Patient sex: M
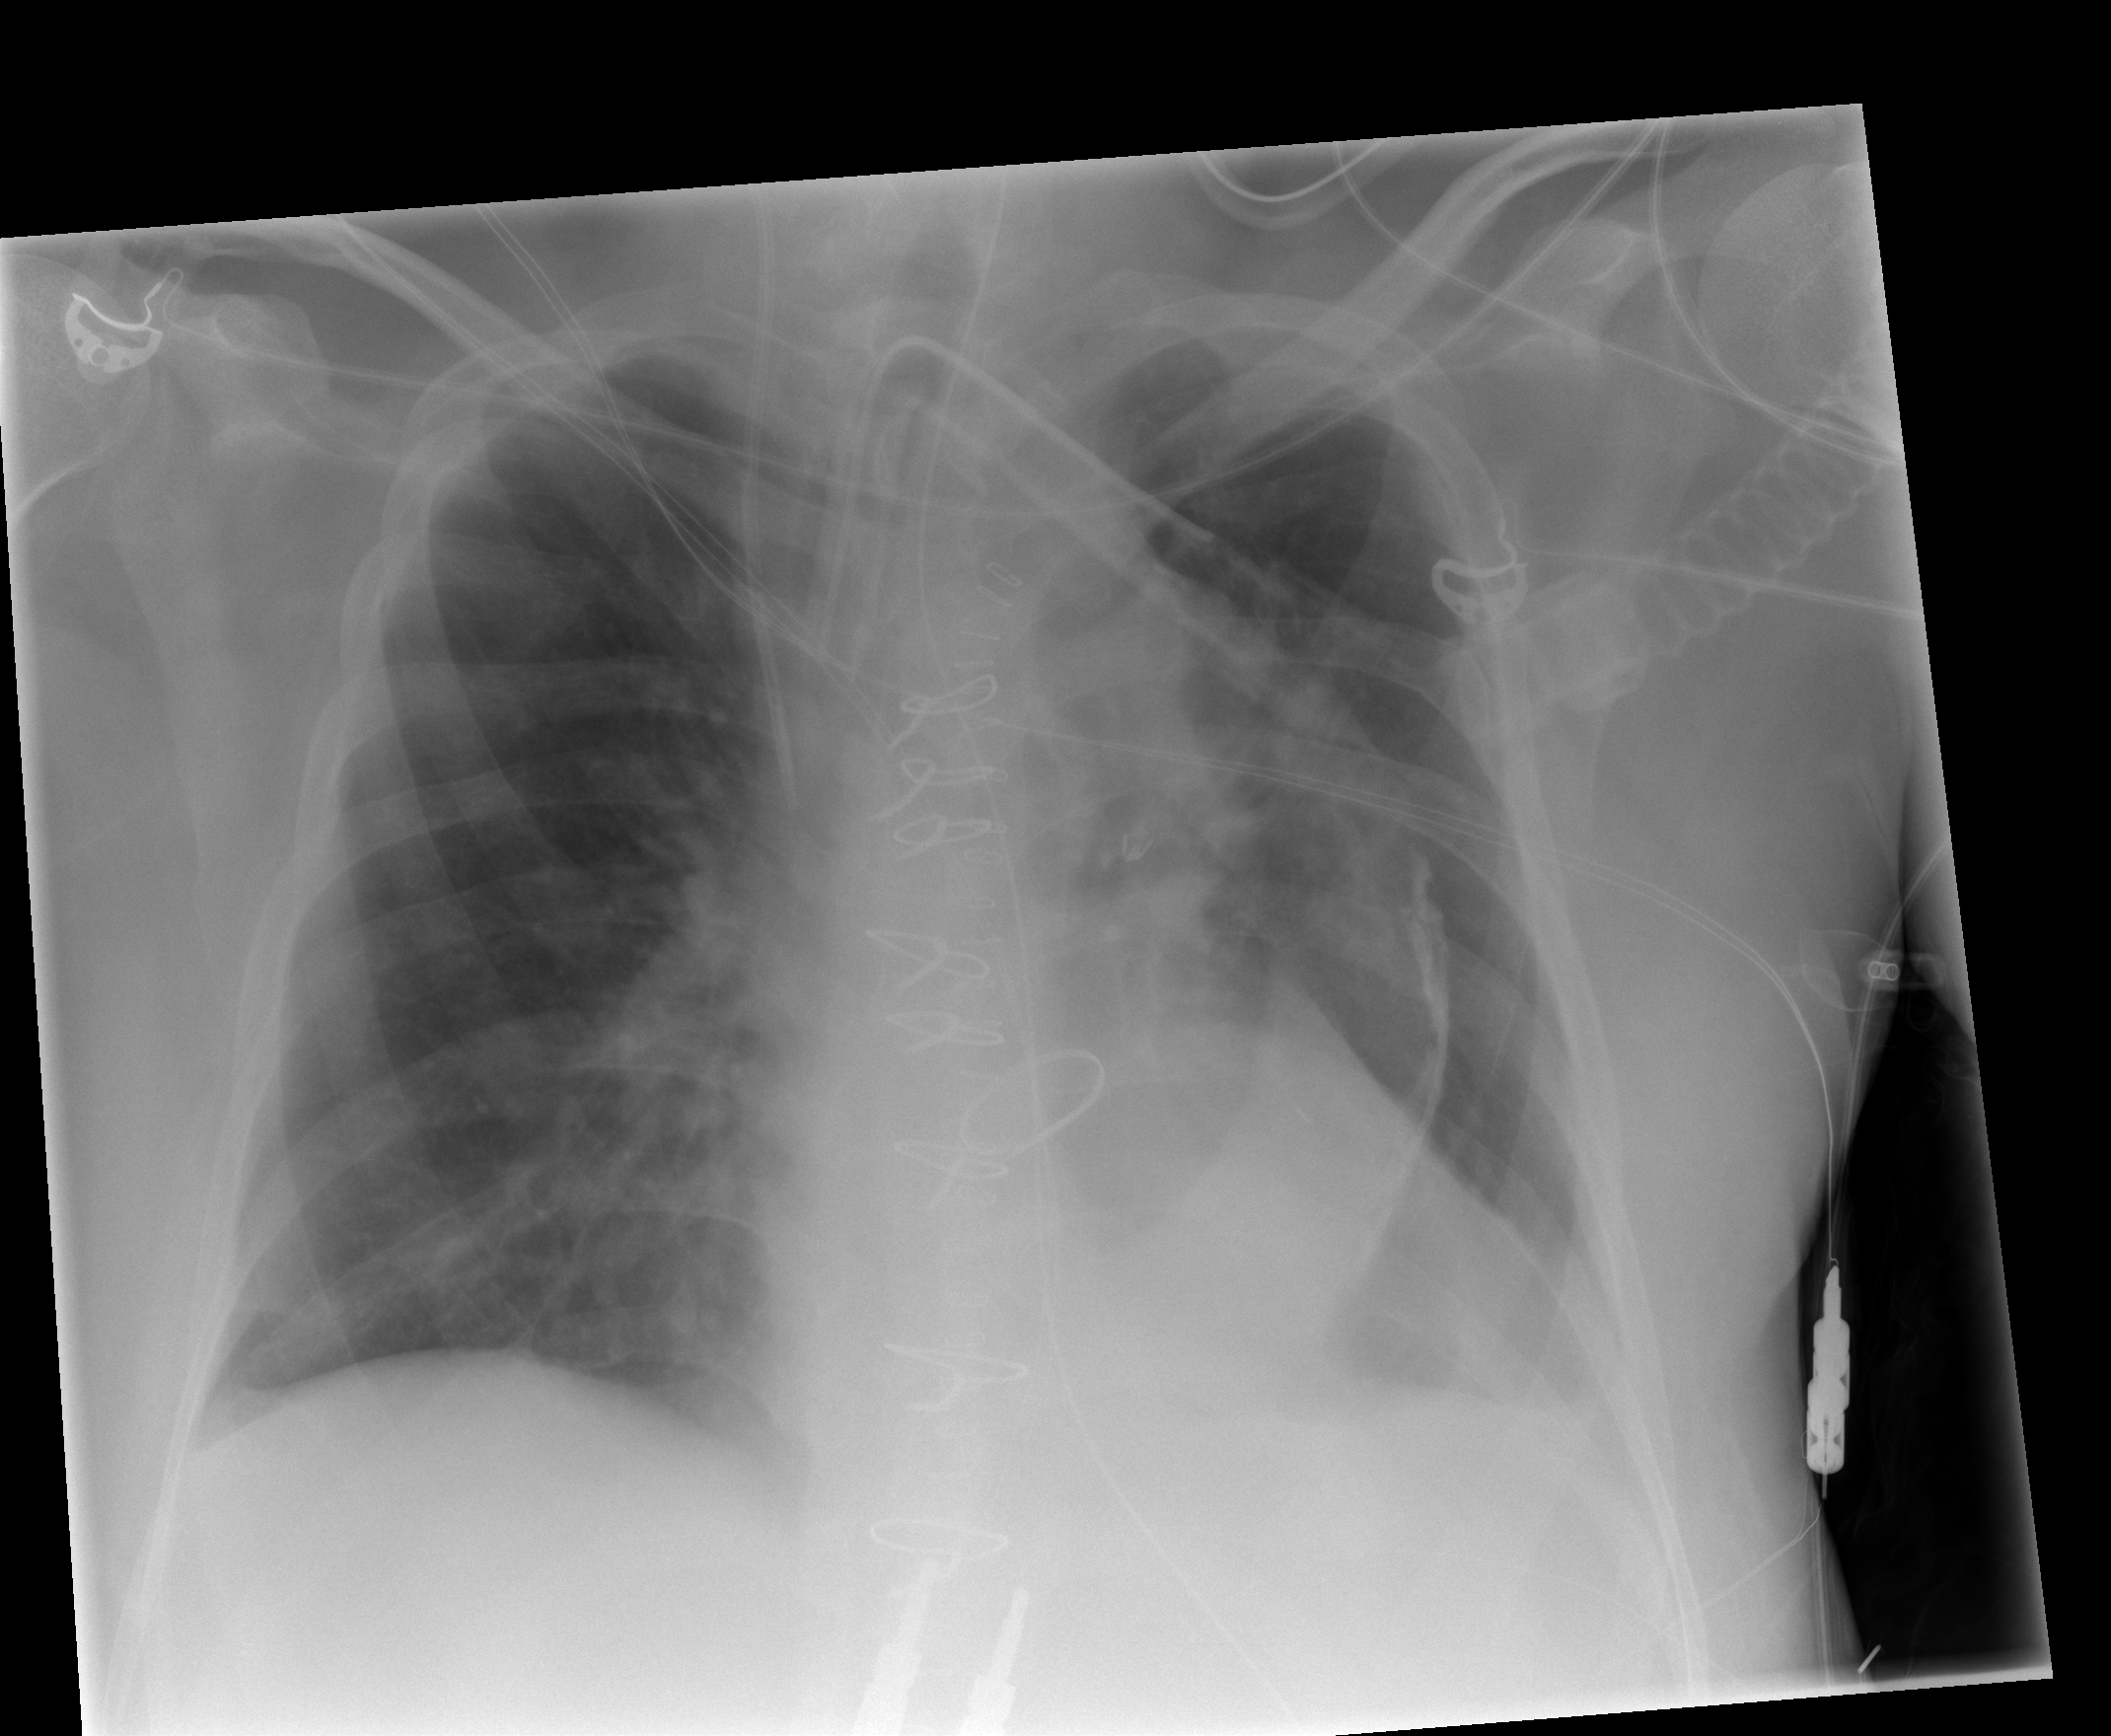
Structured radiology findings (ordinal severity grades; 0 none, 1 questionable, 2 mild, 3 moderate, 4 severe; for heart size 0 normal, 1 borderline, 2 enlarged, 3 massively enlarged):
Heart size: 1
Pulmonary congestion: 0
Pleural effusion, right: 0
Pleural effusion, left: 2
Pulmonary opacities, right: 0
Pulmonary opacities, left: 0
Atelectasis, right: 0
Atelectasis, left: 2